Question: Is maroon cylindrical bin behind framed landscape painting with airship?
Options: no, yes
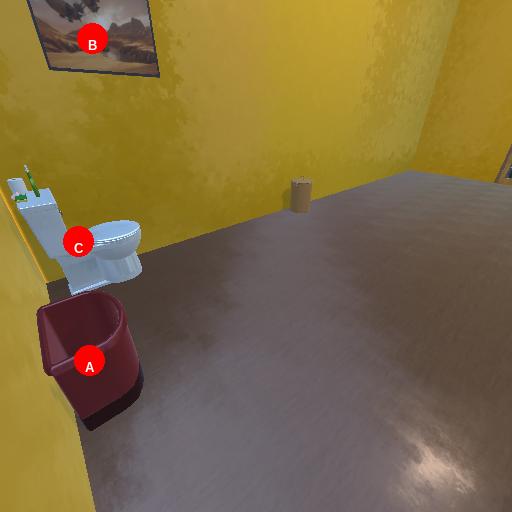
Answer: no